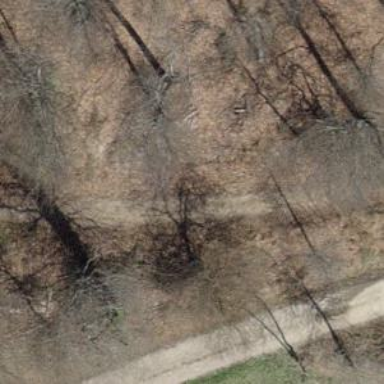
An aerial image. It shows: Gravel path.